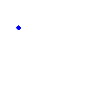
Particle: proton